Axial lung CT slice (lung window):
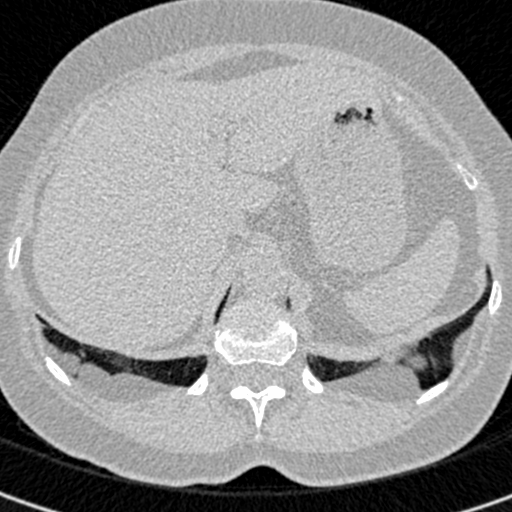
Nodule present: no